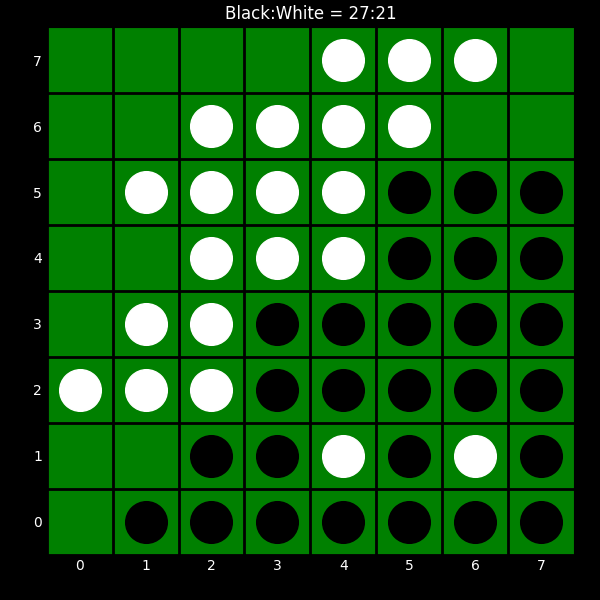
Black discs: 27
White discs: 21